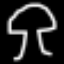
Label: mushroom